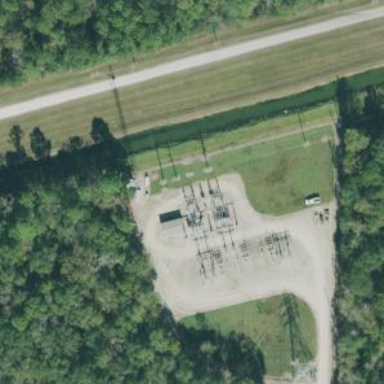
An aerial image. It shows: Power substation.